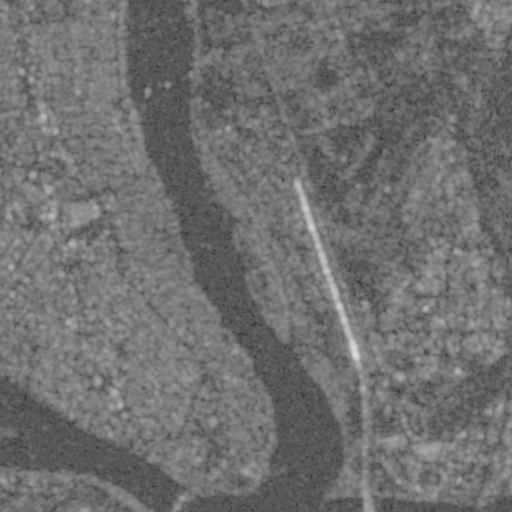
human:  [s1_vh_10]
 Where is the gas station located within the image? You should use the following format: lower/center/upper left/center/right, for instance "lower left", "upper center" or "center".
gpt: The gas station is located in the upper left of the image.
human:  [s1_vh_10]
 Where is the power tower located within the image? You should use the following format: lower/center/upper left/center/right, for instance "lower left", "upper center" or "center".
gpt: The power tower is located in the upper left of the image.
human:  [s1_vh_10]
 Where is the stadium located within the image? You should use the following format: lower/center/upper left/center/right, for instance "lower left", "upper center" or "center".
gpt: The stadium is located in the center right of the image.
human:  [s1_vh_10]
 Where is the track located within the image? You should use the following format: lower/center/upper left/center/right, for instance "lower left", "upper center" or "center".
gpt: The track is located in the lower right of the image.
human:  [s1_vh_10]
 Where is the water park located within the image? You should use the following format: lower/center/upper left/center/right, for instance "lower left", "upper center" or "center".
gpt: The water park is located in the lower left of the image.
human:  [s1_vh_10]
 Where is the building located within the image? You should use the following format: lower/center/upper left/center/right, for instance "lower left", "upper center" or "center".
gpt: There is no building in the image.

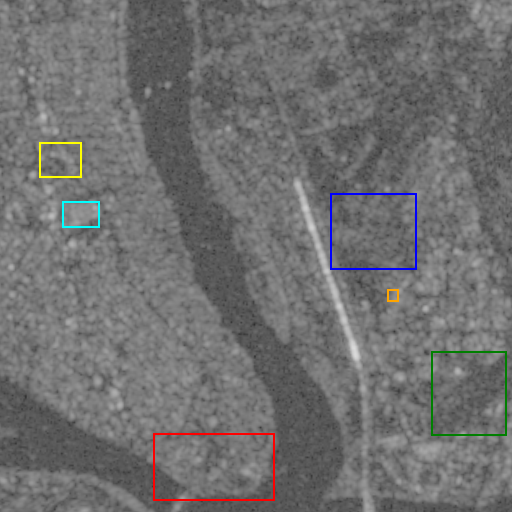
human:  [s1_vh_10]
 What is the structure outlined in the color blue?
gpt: The structure outlined in blue is a crop field.
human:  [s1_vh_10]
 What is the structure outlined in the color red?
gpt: The structure outlined in red is a park.
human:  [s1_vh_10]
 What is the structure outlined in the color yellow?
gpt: The structure outlined in yellow is a parking lot.
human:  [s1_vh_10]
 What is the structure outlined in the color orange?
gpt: The structure outlined in orange is a stadium.
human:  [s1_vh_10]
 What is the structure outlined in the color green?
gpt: The structure outlined in green is a track.
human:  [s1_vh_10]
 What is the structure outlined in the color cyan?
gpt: The structure outlined in cyan is a building.
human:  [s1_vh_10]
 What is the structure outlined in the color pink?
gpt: There is no pink outline.